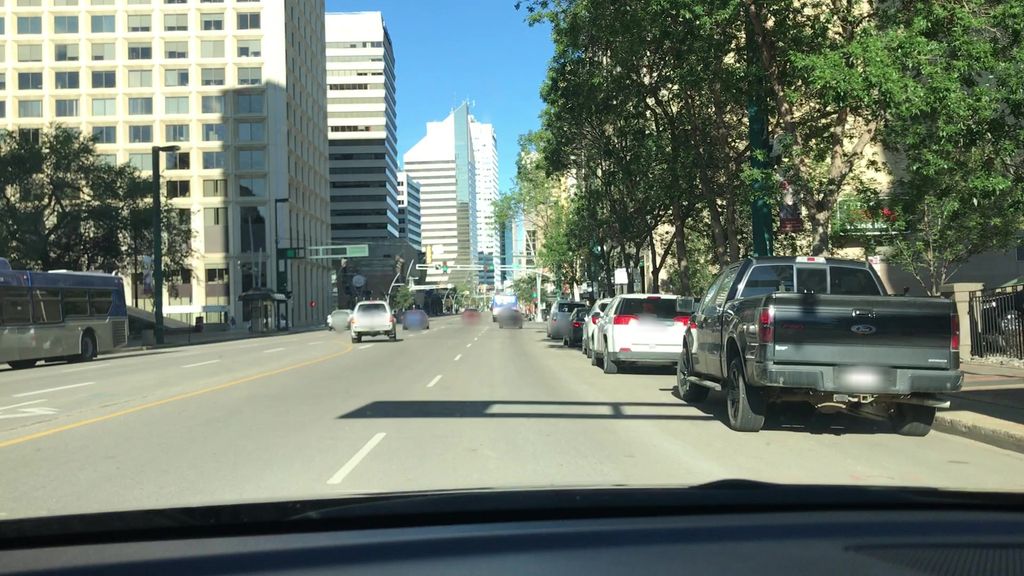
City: edmonton